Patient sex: M
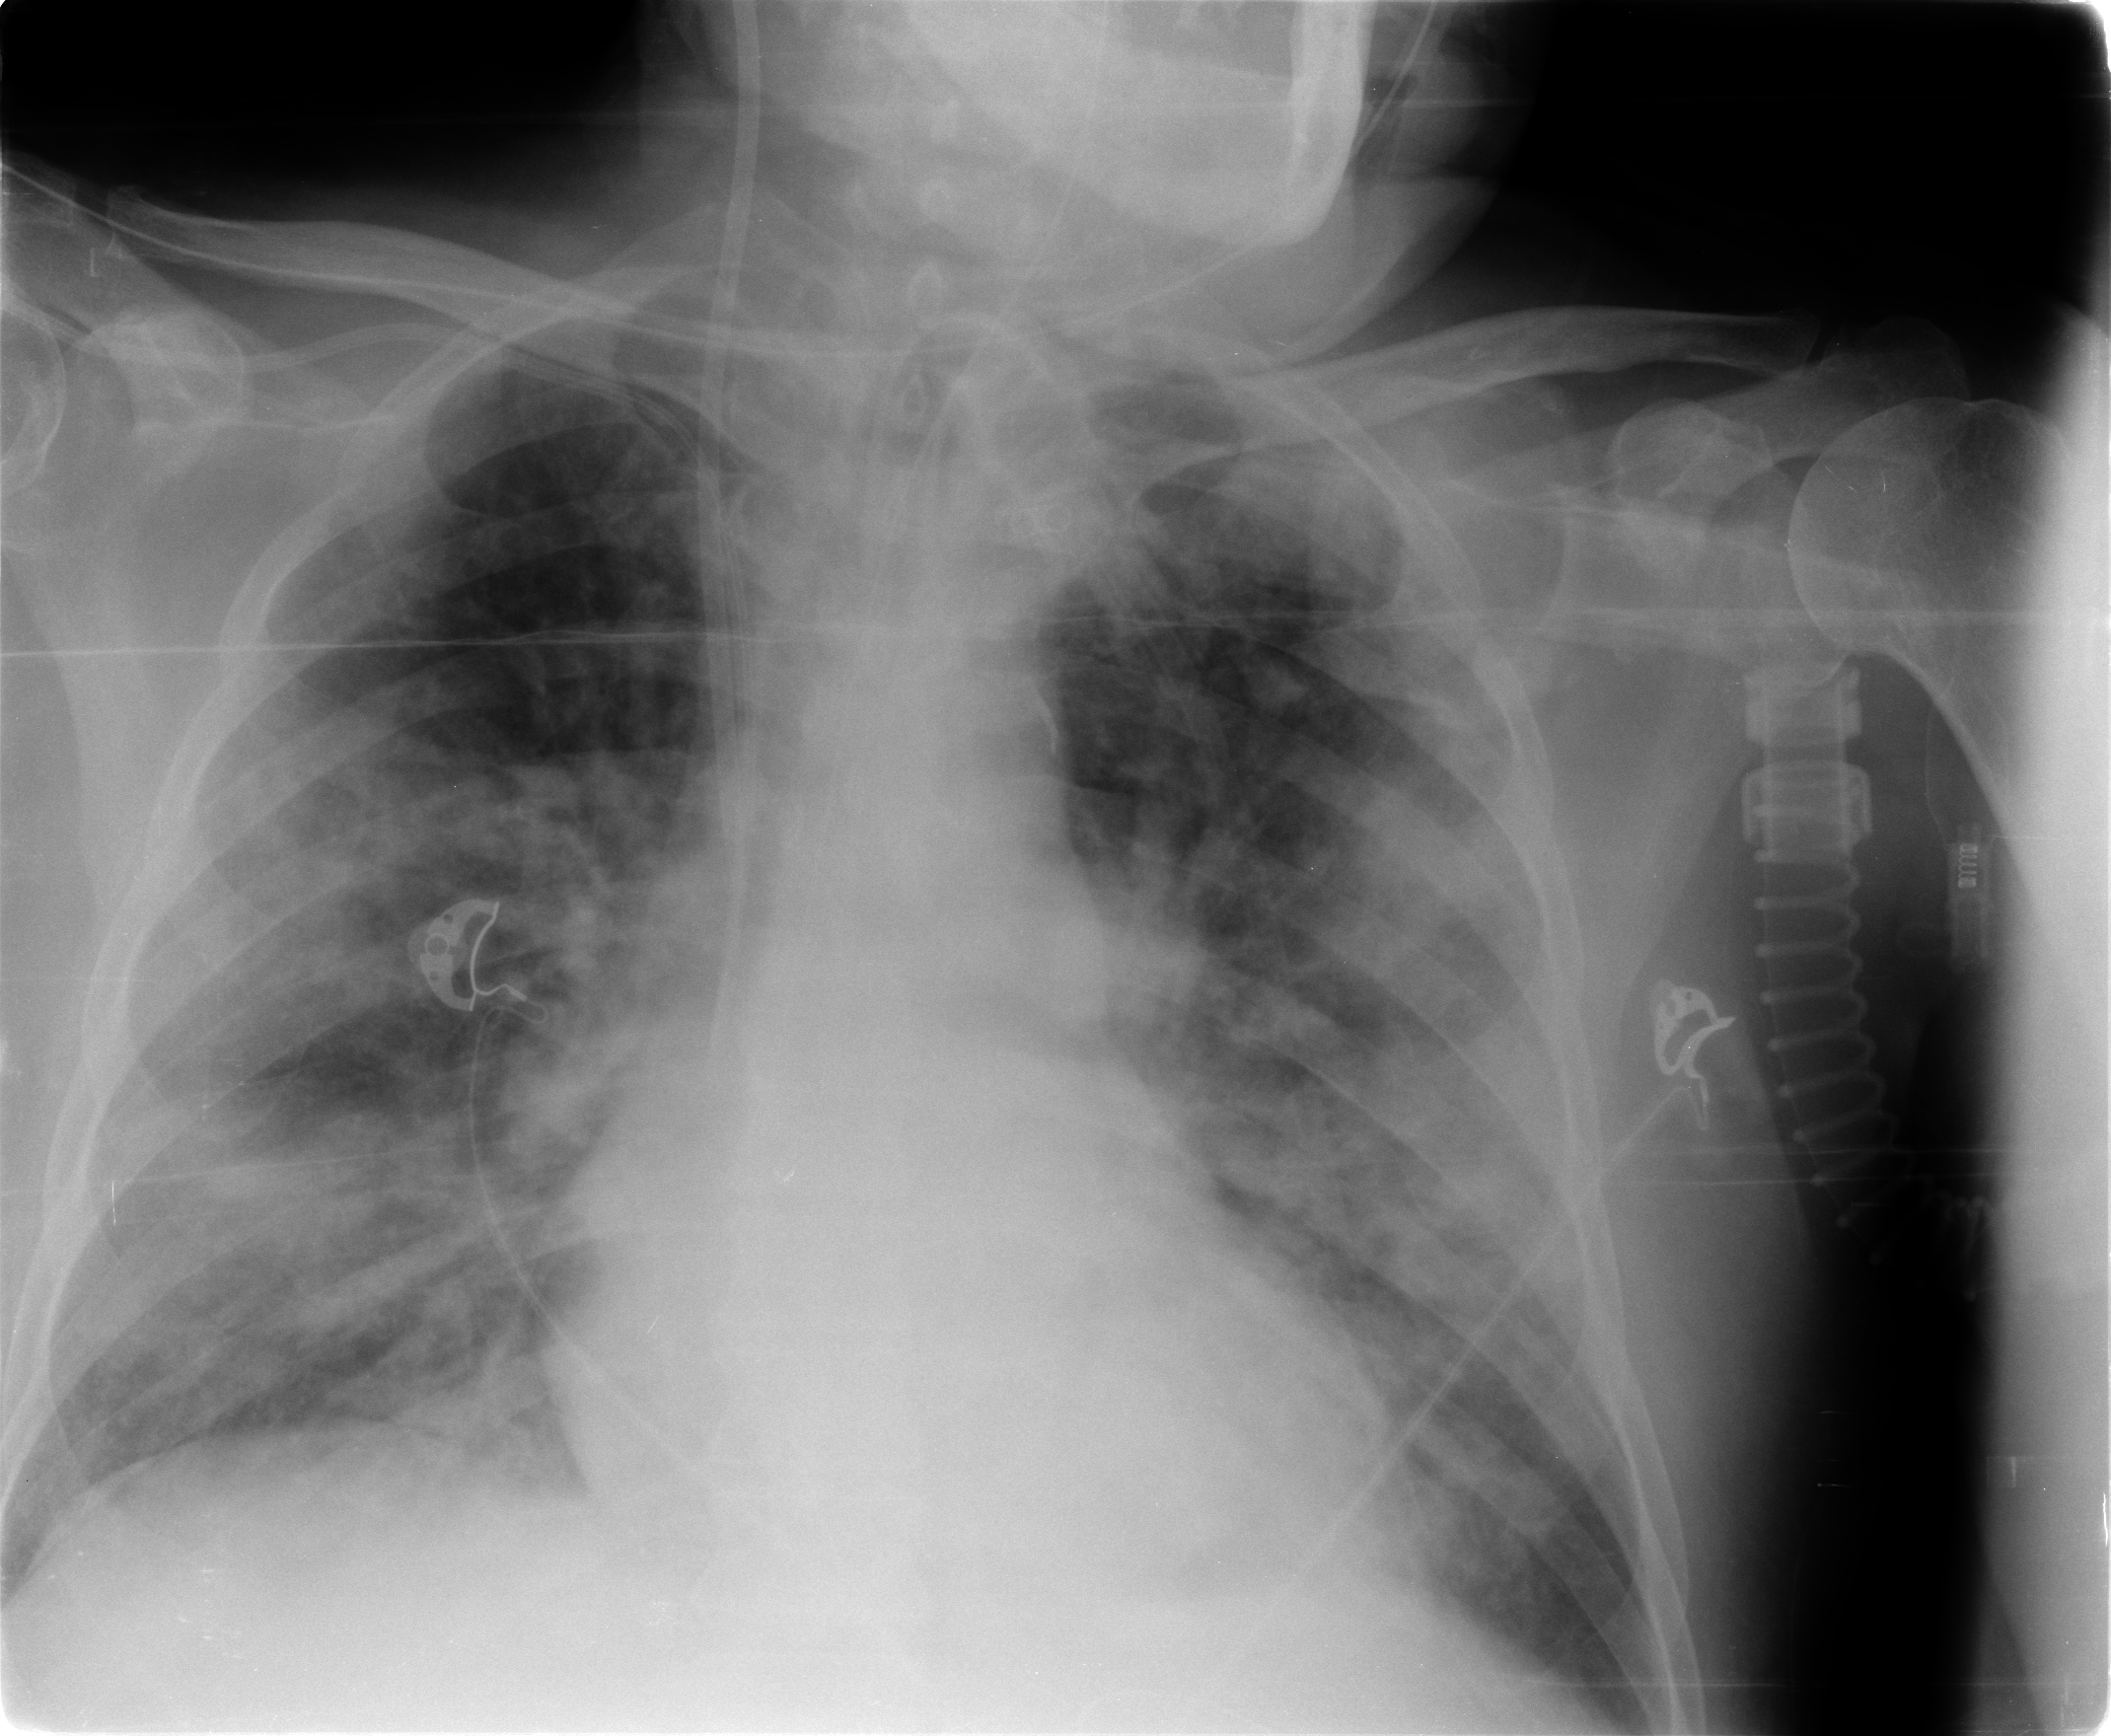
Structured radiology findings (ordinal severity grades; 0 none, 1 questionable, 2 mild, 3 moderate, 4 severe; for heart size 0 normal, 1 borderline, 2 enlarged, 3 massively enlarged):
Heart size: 0
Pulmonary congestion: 3
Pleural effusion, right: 1
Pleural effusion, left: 1
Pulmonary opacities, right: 3
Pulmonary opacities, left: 3
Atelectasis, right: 2
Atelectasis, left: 2